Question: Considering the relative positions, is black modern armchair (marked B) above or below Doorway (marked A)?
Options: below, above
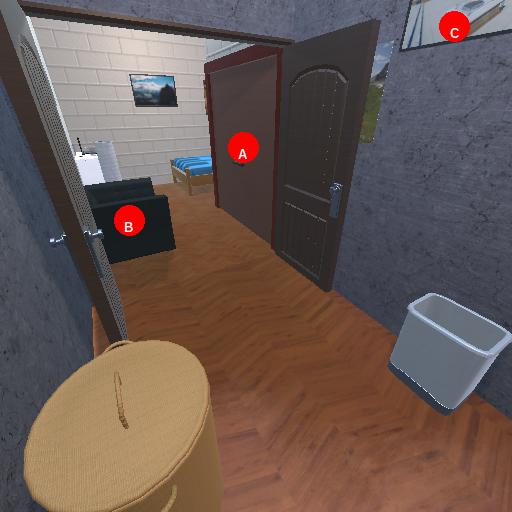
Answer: below